Field crop: maize
Growth stage: 2
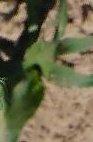
Species: maize